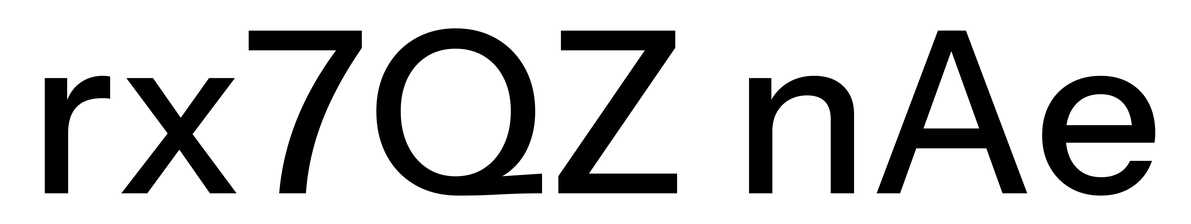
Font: InstrumentSans_Medium